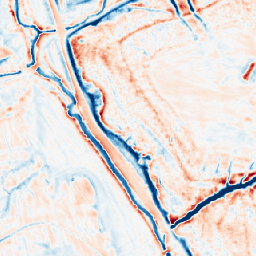
Category: multiscale
Decomposition family: dog_multiscale
Decomposition parameters: sigma_ratio: 1.4
n_scales: 6
base_sigma: 0.5
Upsampling method: nearest
Upsampling parameters: scale: 4
Upsampling scale: 4